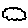
Label: cloud